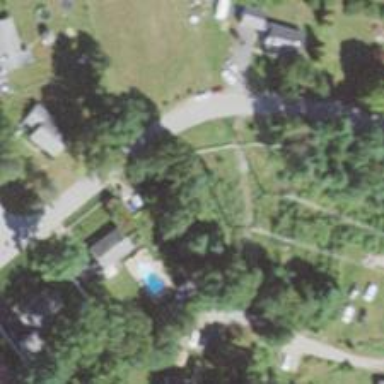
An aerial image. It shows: Residential driveway.